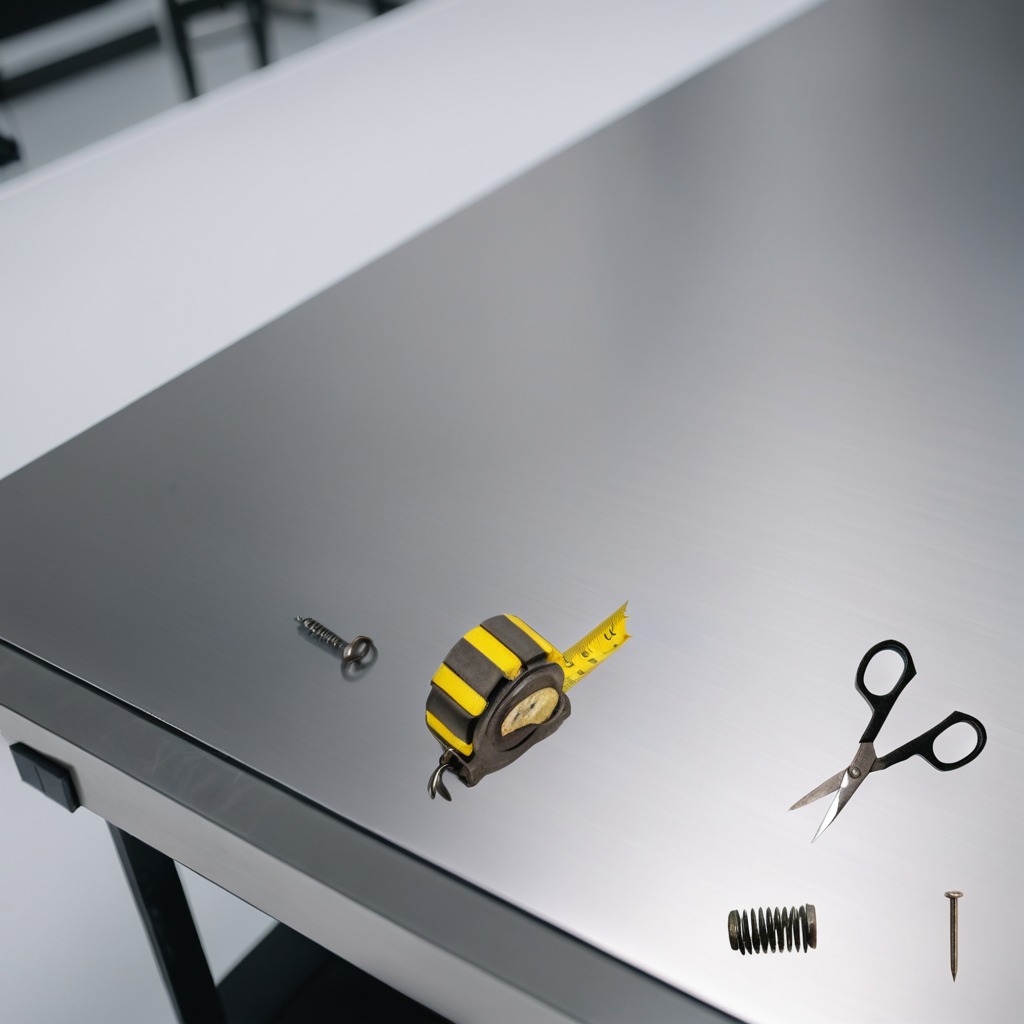
A measuring tape, an iron nail, a coiled metal spring, and a pair of scissors are lying on the stainless steel table.